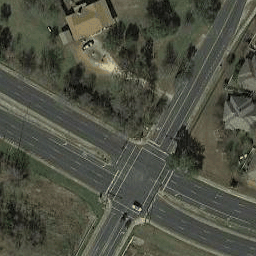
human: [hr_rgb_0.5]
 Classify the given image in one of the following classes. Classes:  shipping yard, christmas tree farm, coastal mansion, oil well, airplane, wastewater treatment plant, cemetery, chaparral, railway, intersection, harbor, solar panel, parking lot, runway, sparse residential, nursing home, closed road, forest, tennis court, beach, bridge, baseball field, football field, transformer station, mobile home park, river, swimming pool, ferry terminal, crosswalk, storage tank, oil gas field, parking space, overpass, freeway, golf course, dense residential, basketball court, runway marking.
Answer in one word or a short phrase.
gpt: intersection